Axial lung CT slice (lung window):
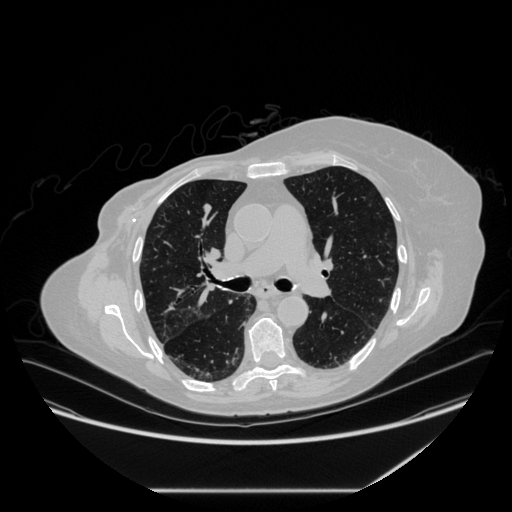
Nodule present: yes
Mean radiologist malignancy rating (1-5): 2.75